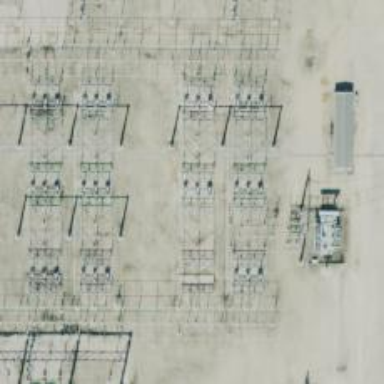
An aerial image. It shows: Switch used for power control.